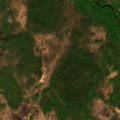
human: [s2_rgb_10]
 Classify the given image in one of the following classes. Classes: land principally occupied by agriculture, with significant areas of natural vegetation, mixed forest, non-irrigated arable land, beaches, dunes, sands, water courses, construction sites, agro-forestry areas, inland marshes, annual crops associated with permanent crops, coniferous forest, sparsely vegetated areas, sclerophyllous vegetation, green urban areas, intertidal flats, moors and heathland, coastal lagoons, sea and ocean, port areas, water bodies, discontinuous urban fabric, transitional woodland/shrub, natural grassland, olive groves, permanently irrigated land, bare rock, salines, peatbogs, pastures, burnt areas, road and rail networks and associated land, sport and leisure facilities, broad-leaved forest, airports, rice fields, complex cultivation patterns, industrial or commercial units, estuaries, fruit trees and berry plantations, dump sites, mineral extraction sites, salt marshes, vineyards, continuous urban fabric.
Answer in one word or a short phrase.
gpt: coniferous forest, mixed forest, transitional woodland/shrub, peatbogs